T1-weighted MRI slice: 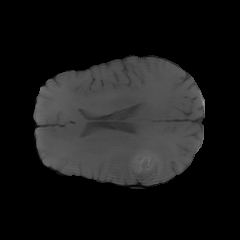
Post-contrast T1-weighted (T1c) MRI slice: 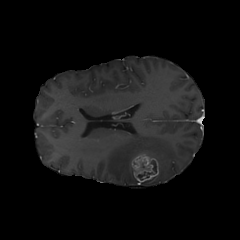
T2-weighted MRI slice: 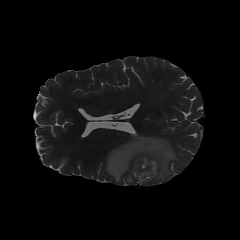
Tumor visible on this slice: yes